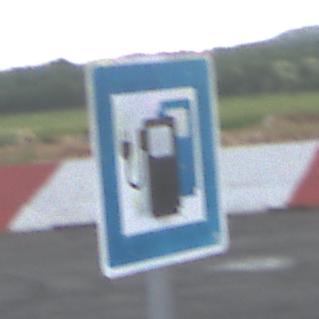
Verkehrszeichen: LadestationFuerElektrofahrzeuge
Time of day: MorningAfternoon
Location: Outdoor (RoadRail)
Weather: PartlyCloudy
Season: NotSpecified
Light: Natural